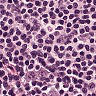
Metastatic tissue present: no